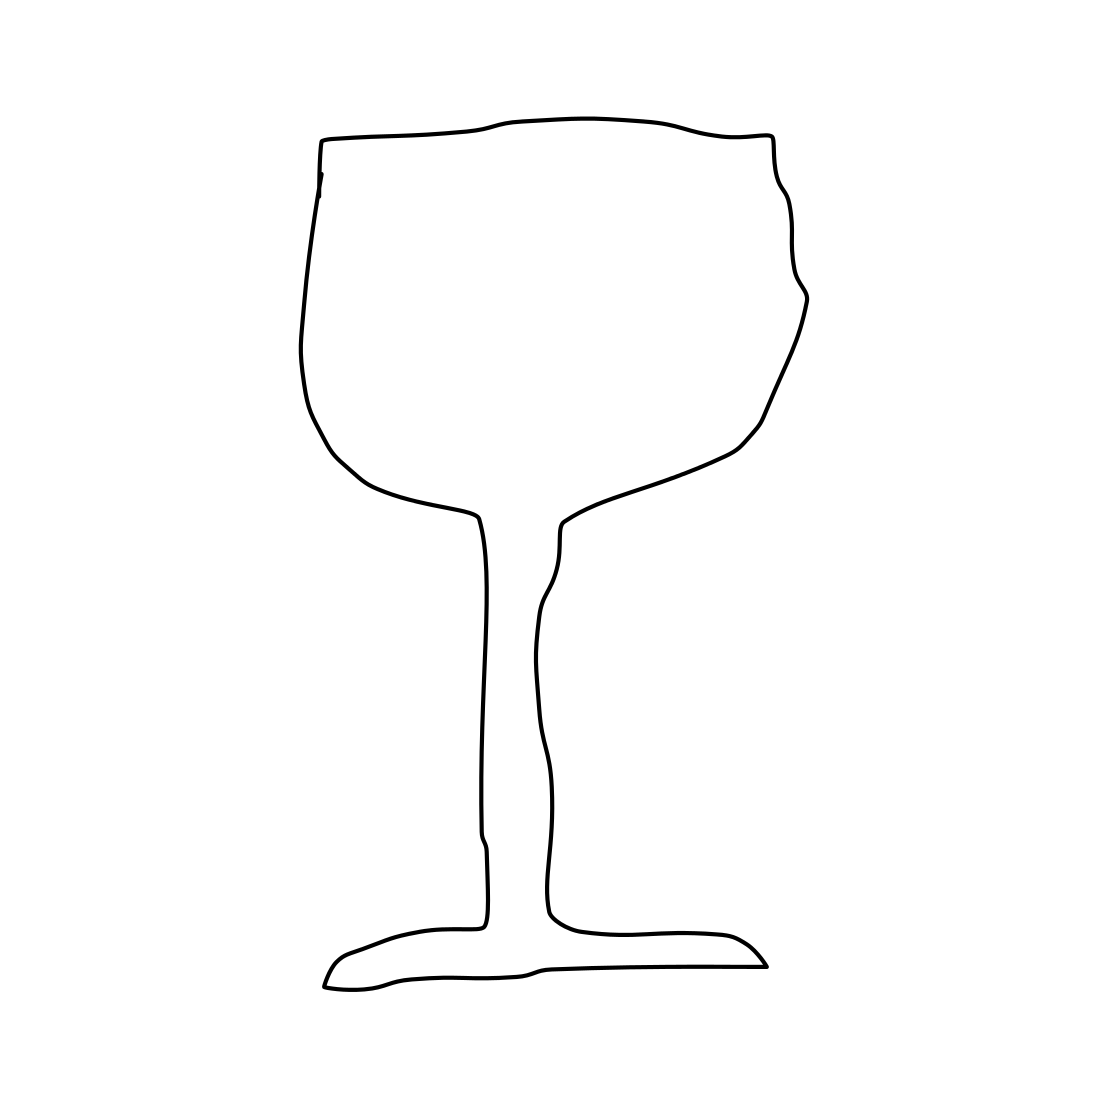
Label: wineglass